Question: I have a single page Wordpress Website <URL>
Owing to the nature of the website it has a log of assets like jquery plugins and images.
It seems to crash IE8 browser in all machines I have tried and at times hangs the computer as well.

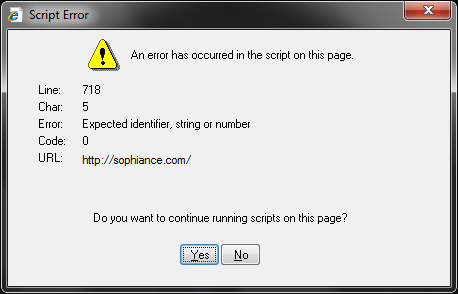
Answer: You have a trailing comma in an object literal definition at line 717, and three more after it.
'''
Cufon.replace('.articleReadMore', {
hover: {
color: '#0171a0'
}, <--- Remove this
});
'''
Just remove the comma; IE8 didn't support trailing commas, but IE9+ and other browsers do.